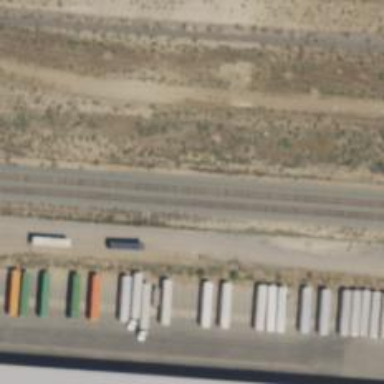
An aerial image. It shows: Railway siding for service.